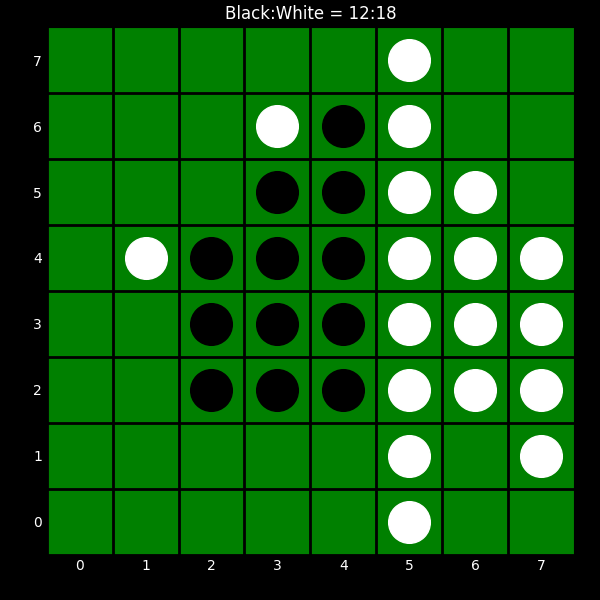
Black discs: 12
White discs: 18